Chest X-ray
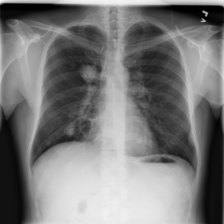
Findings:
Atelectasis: negative
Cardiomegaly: negative
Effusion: negative
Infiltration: negative
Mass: positive
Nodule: negative
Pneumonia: negative
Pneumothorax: negative
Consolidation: negative
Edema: negative
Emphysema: negative
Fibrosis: negative
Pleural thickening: negative
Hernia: negative